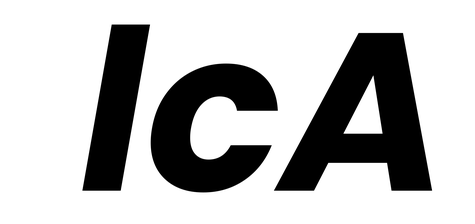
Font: Poppins-BoldItalic